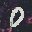
Label: 0